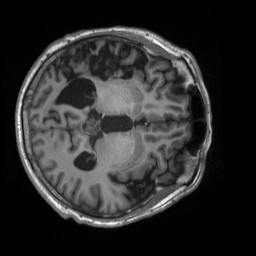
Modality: T1w
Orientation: axial
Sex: male
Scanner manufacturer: siemens
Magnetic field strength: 3 T
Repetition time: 2.3 s
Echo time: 0.00226 s